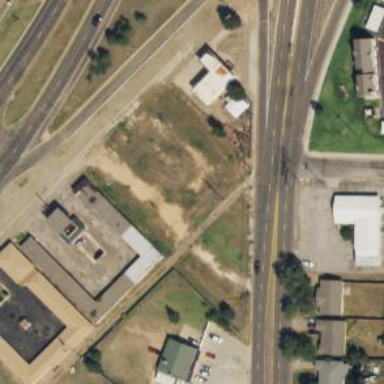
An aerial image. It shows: Motel building.